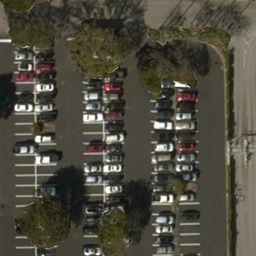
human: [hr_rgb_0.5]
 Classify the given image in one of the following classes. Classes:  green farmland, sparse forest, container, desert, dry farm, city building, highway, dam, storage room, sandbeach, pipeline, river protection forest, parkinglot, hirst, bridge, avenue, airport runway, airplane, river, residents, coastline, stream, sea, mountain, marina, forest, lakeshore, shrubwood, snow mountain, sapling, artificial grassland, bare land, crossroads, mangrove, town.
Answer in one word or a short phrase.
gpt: parkinglot